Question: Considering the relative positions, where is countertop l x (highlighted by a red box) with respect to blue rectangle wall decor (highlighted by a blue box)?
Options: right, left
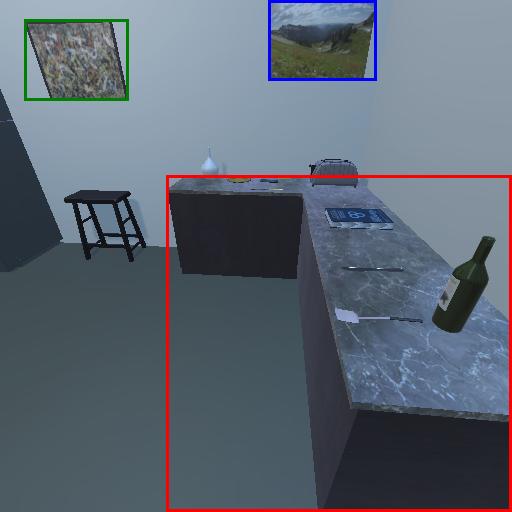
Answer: right